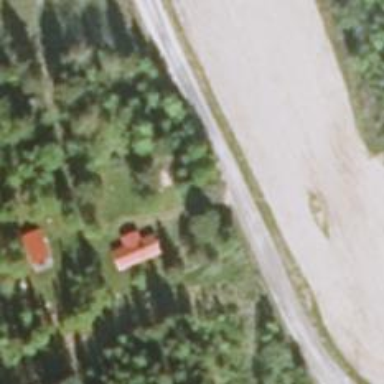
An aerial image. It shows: Shelter building.